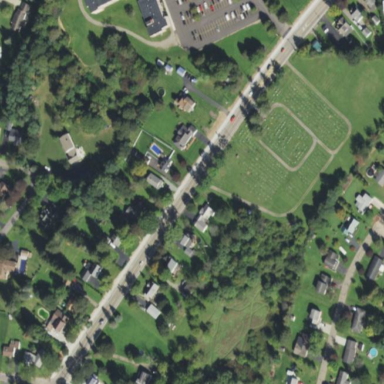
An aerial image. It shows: Cemetery.